В герметично закрытом сосуде находится влажный воздух, температура которого равна $t_{1}=75^{\circ} \mathrm{C}$, а относительная влажность $\varphi_{1}=25 \text%$. Воздух в сосуде начинают охлаждать.
При какой температуре $t_{2}$ внутренние стенки сосуда запотеют? График зависимости давления насыщенного водяного пара в относительных единицах от температуры приведен на рисунке.
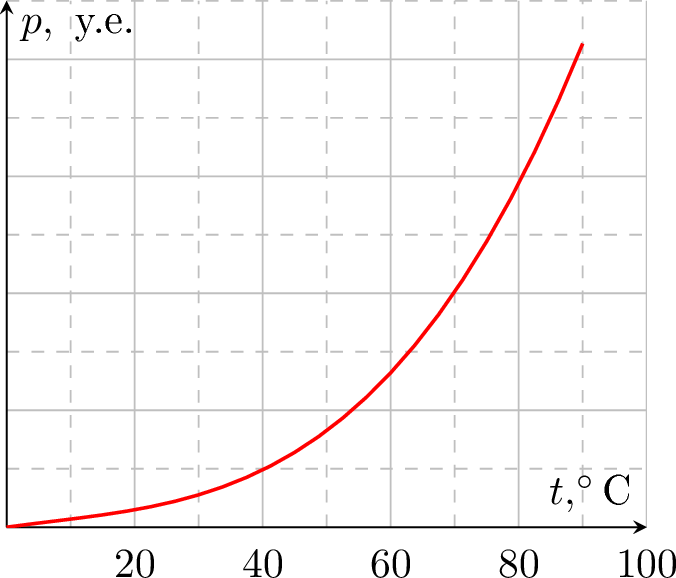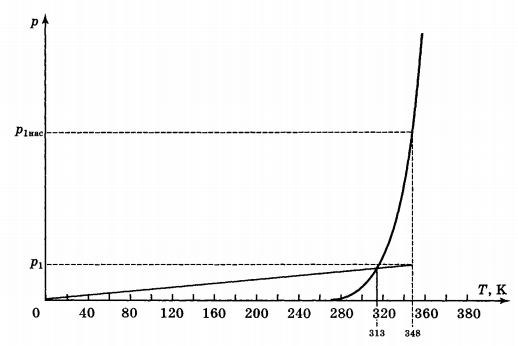
Решение: Так как объем водяного пара не изменяется, но начальное давление $p_{1}$ и текущее давление $p$ вплоть до начала конденсации связаны с соответствующими им термодинамическими температурами $T_{1}$ и $T_{2}$ соотношением $$ \frac{p_{1}}{T_{1}}=\frac{p}{T}, $$ где $p=\varphi_{1} p_{1 нас}$, $p_{1 нас}$ — давление насыщенного пара при температуpe $T_{1}$ (определяется из графика). Таким образом, $$ p=\varphi_{1} p_{1 нас} \frac{T}{T_{1}}. $$ Полученная зависимость $p(T)$ есть прямая. Точка пересечения с графиком зависимости давления насыщенного водяного пара от температуры (см. рисунок) соответствует искомому значению температуры $T_{2}=313~К$ или $t_{2}=40^{\circ} \mathrm{C}$.
Ответ: $$ t_{2}=40^{\circ} \mathrm{C}. $$
Темы:
T, Термодинамика, Влажность, Всероссийские, Фазовый переход, Температура, Насыщенный пар